Question: I console.log an object and I am confused, because in the first line the x- and y-value are different from the values that are displayed inside. What is wrong?
JS
'''
{
x: ...
y: ...
x-home: ...
y-home: ....
}
'''

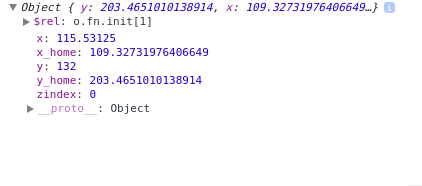
Answer: Chrome dev tools won't freeze the object when you log it. When it renders the first time it checks the values and that's what you see on the preview line.
If you type.
'''
var a = { b:3, c: 4, d: 5, e: 6, f: 7, g: 8 };
'''
You'll get
'''
Object {b: 3, c: 4, d: 5, e: 6, f: 7...}
'''
Change one of the properties:
'''
a.b = 10;
'''
Then expand the preview of the last log and the dev tools will render the current state of the object with 'a.b === 10', even though it had already shown you the preview with 'a.b === 3'.
So if your x property changes between you logging it and you expanding the preview, that should explain why.